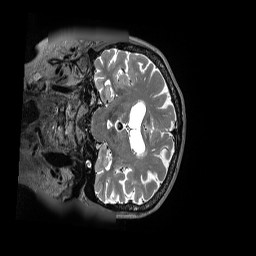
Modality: T2w
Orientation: coronal
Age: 100
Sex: male